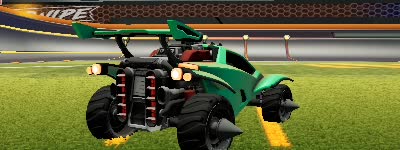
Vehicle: octane